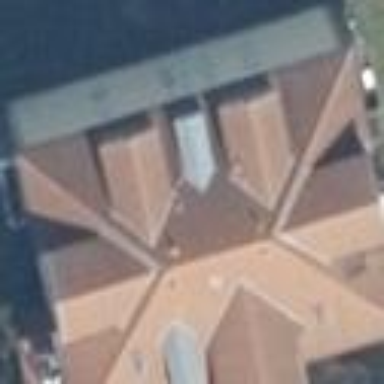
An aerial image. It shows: Residential building.